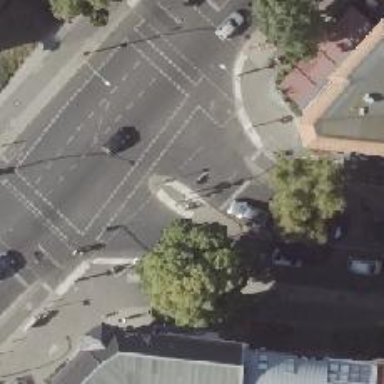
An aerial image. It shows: Traffic island located on footway.